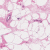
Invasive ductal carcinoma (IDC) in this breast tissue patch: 0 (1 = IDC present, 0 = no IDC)